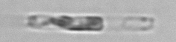
Label: Cerataulina_pelagica